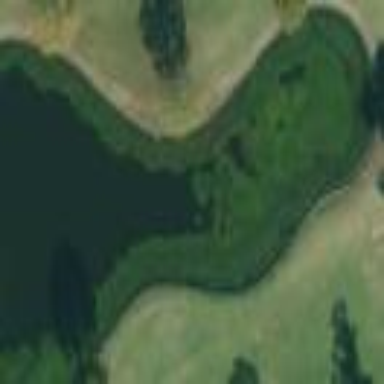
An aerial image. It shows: Scenic view of water hazard on golf course. The natural water feature adds beauty to the landscape.